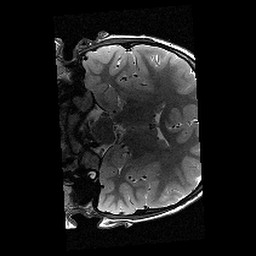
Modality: T2w
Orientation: coronal
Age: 9
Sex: male
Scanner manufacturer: siemens
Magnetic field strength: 3 T
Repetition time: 9.23 s
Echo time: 0.067 s